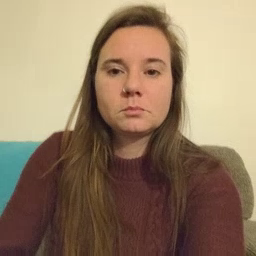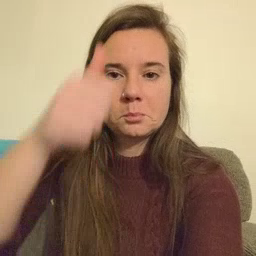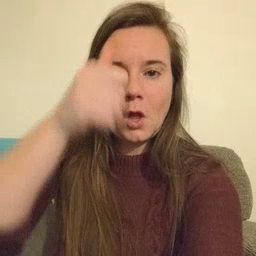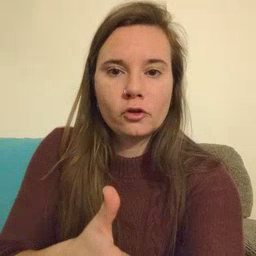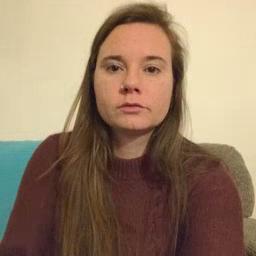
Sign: brother